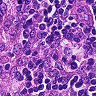
Metastatic tissue present: no